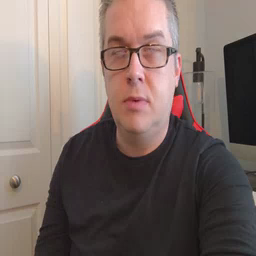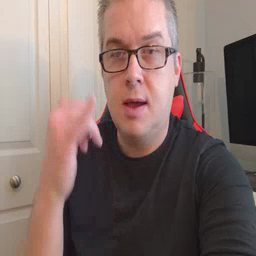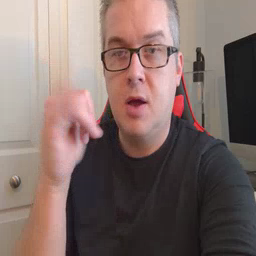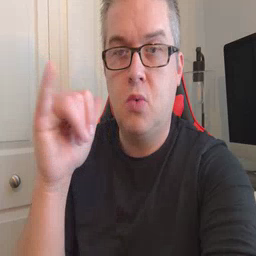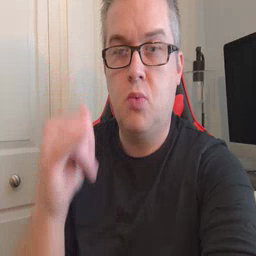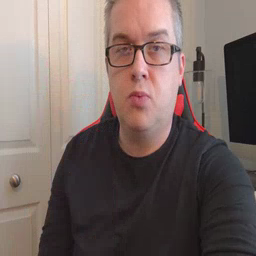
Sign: yellow